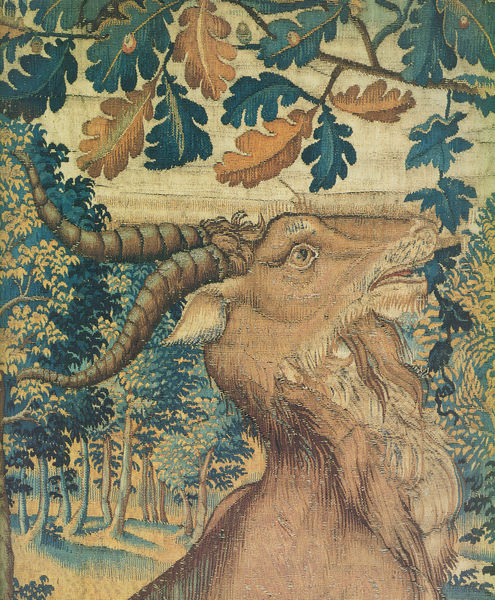
Titel: Die Tapiserien von Sigismund Augustus (Zyklus des Alten Testaments): Bock, Schlange und Luchs
Künstler: Pieter Coecke van Aelst
Standort: Herstellungsort: Brüssel (EU - B)
Schlagwörter: baum, blätter, himmel, laub, schatten, bäume, grün, landschaft, braun, licht, tier, teppich, bart, ast, natur, auge, stoff, blatt, ohren, wald, gobelin, ziegenbart, grun, mythologie, jagd, maul, fressen, tapisserie, eiche, hörner, bock, ziegenbock, ziege, erzählung, steinbock, eicheln, zige, eichenzweig, eichblatt, geiß, e